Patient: sex F, age 19
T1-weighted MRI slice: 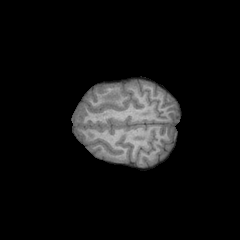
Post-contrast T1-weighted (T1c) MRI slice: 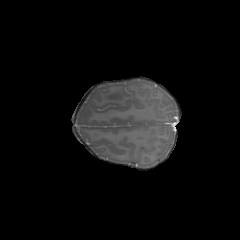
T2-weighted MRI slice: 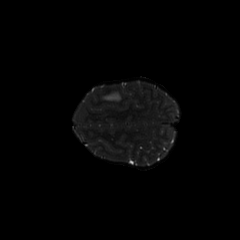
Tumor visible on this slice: yes
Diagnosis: Astrocytoma, IDH-mutant
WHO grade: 4